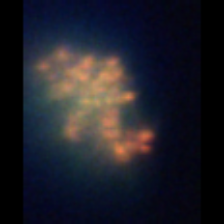
Taxon: Unknown_detritus
Group: Unknown